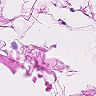
Metastatic tissue present: no